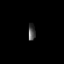
Tissue: prostate
Cell type: Fibroblasts
Senescence score: 0.8196
Nuclear area (px): 122
Mean DAPI intensity: 77.639